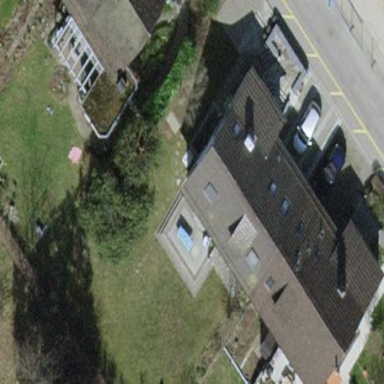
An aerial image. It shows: House with tile roof.